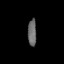
Tissue: prostate
Cell type: Myeloid cells
Senescence score: 0.3052
Nuclear area (px): 224
Mean DAPI intensity: 104.58